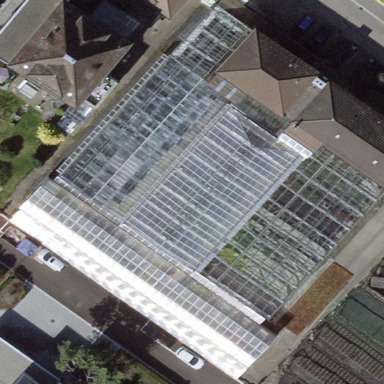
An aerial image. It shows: Greenhouse.